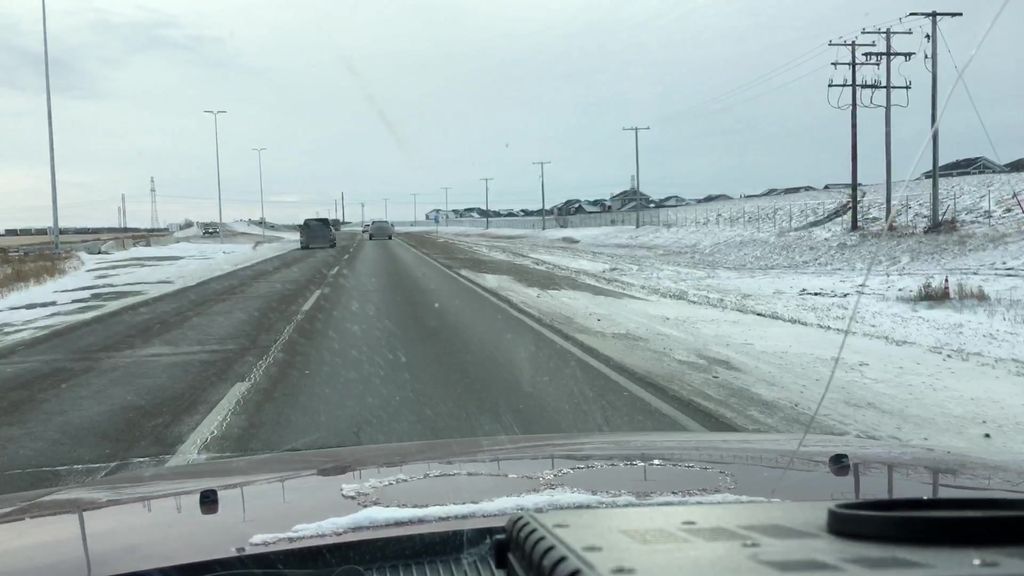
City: saskatoon